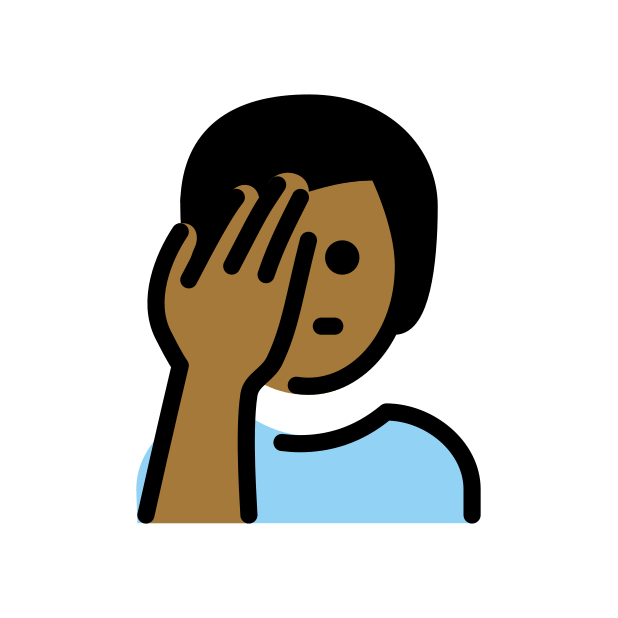
man facepalming: medium-dark skin tone